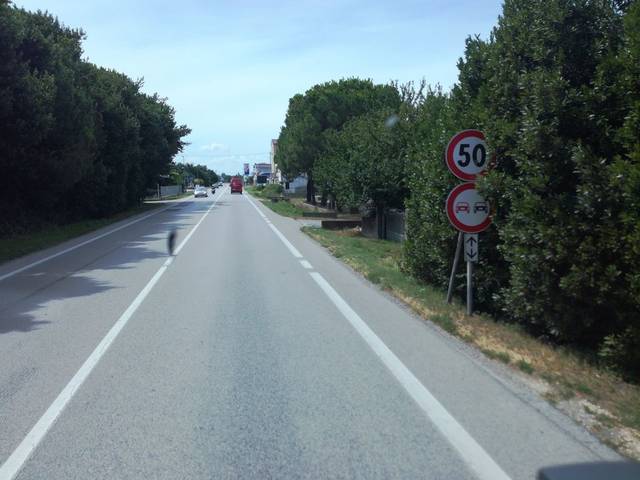
Region: Italy
Coordinates: 45.074, 12.247